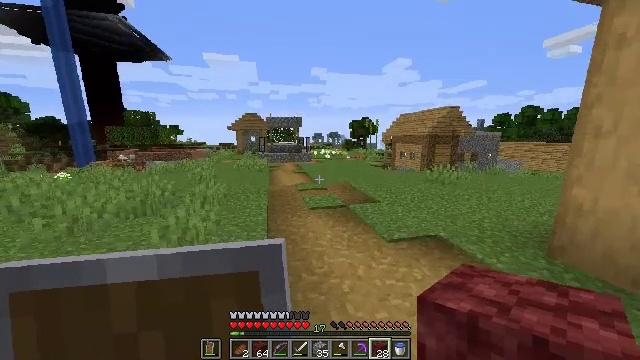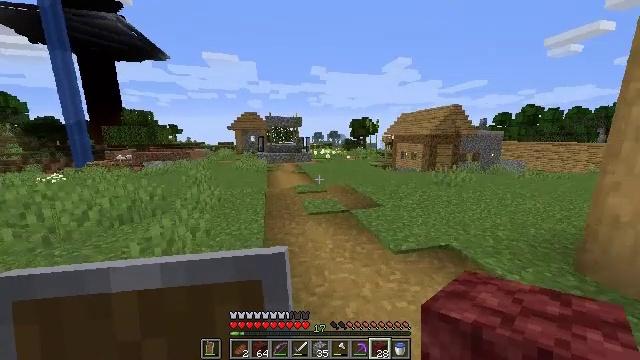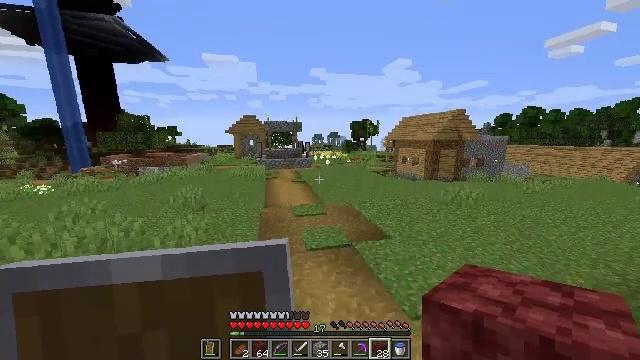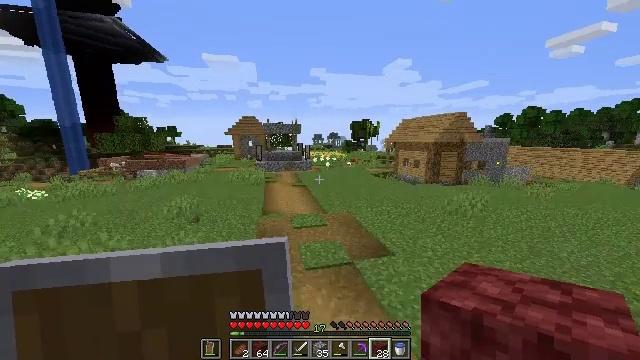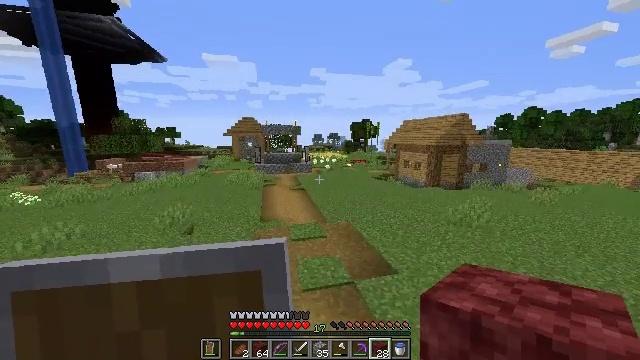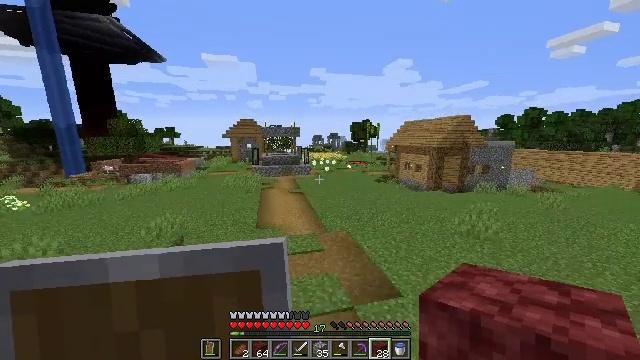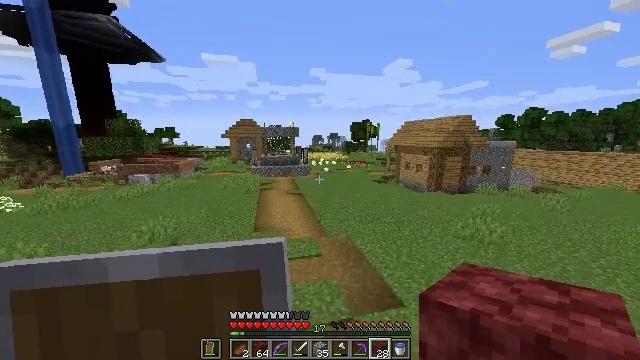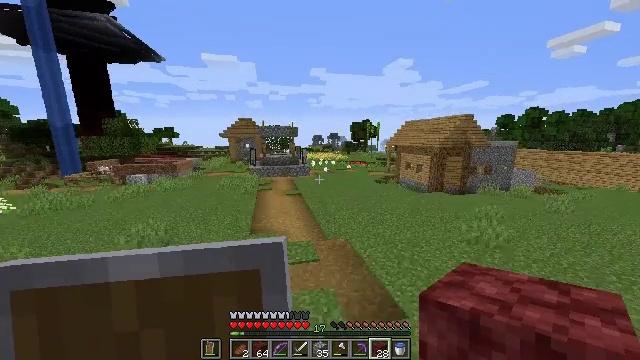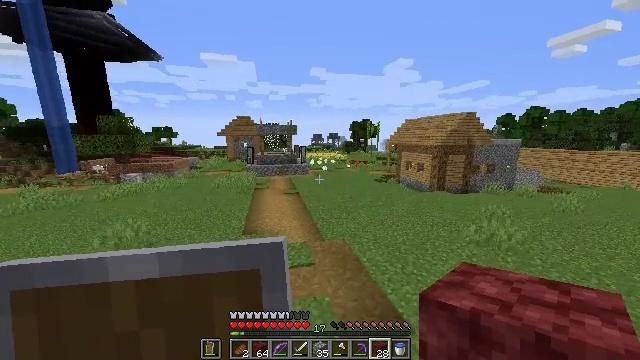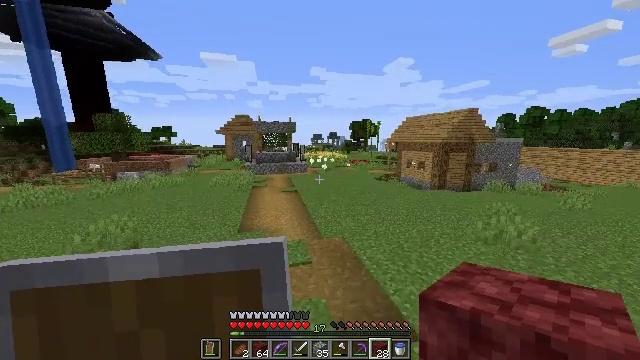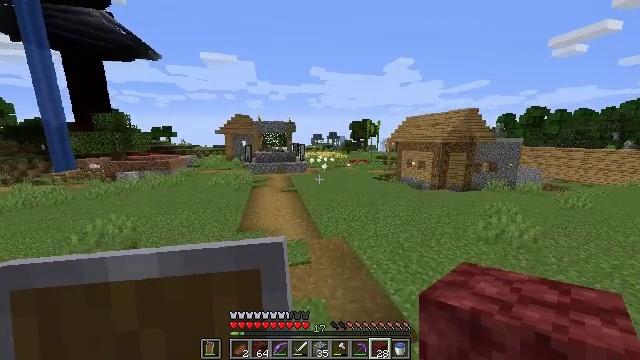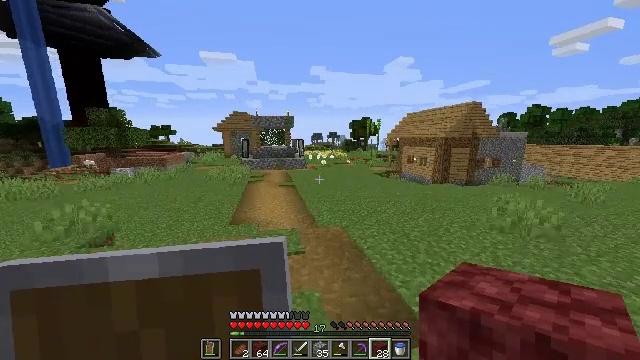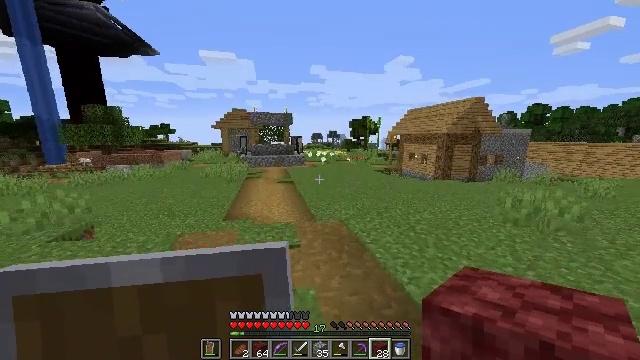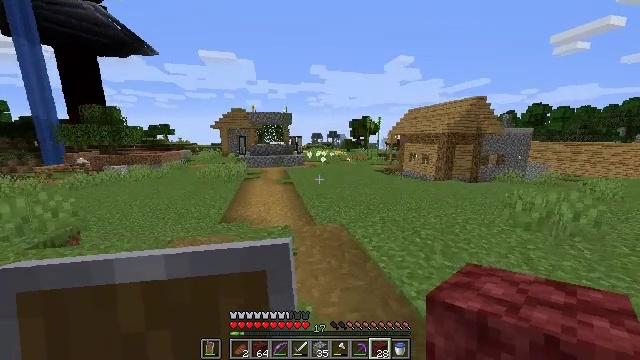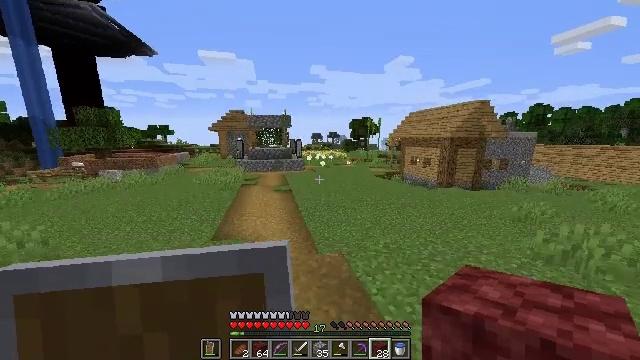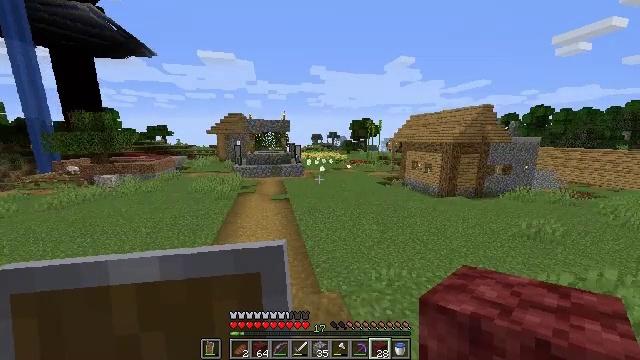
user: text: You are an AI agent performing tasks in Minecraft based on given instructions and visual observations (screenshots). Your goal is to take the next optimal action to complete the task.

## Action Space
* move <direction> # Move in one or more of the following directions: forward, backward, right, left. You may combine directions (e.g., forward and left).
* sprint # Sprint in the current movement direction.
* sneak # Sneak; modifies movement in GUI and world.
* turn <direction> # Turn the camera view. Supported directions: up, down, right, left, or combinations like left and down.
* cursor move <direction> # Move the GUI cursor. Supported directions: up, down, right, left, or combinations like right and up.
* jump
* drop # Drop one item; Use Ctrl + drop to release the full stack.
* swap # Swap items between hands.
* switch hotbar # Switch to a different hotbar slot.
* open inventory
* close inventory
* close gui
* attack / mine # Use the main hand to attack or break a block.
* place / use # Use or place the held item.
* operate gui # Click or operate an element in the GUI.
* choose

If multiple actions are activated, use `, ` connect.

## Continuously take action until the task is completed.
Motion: motion action
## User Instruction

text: Harvest potatoes.
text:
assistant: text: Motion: move forward, jump
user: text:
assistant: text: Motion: move forward, jump
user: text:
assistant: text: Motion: move forward and move right, jump
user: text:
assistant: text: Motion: move forward and move right, jump
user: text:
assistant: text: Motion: move forward and move right, jump
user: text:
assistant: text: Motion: move forward and move right, jump
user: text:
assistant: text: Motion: move forward and move right, jump
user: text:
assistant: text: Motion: move forward, jump
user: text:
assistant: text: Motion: move forward, jump
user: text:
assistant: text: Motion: move forward, jump
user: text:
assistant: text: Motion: move forward, jump
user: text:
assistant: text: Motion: move forward, jump
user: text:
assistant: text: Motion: move forward, jump
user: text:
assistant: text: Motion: move forward, jump
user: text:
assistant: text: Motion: move forward and move right, jump
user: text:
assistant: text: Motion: move forward and move right, jump
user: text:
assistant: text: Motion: move forward and move right, jump
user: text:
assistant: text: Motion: move forward and move right, jump
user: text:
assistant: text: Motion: move forward and move right, jump
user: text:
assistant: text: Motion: move forward and move right, jump
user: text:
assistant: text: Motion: move forward and move right, jump
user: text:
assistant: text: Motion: move forward and move right, jump
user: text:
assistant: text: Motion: move forward and move right, jump
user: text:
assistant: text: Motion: move forward and move right, jump
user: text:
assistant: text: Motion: move forward and move right, jump
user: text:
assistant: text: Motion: move forward and move right, jump
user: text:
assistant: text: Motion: move forward and move right, jump
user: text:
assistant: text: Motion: move forward and move right, jump
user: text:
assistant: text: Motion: move forward and move right, jump
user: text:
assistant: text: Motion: move forward, jump